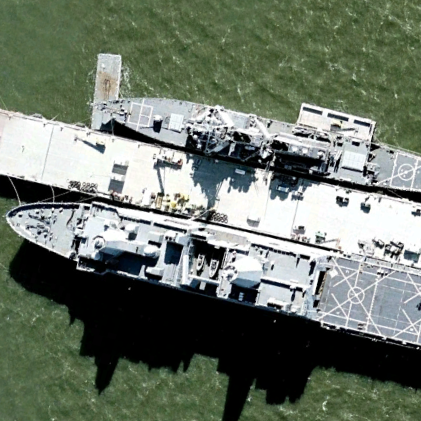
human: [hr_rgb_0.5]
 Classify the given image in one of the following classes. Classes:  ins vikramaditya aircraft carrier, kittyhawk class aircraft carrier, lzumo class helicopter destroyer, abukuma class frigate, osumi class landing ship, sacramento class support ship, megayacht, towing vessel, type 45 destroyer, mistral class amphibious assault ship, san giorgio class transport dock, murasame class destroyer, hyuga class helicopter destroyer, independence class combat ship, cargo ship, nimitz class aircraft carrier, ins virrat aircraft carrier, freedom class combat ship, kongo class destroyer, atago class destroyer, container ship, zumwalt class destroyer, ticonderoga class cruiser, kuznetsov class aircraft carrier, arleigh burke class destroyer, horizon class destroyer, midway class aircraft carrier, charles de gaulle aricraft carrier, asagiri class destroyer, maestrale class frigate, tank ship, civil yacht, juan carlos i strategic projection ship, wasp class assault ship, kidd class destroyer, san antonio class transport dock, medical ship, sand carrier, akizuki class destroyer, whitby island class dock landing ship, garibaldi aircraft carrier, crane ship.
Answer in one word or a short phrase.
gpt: San Antonio class transport dock